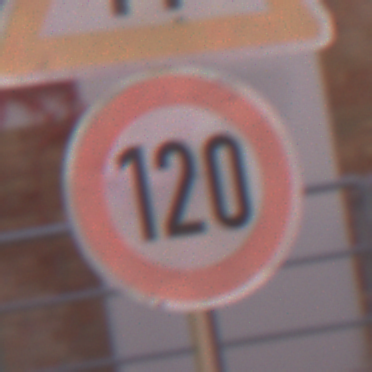
Verkehrszeichen: Geschwindigkeit120
Zusatzzeichen oben: EinseitigVerengteFahrbahnLinks
Umgebung: Outdoor, Urban
Tageszeit: MorningAfternoon
Wetter: Clear
Licht: Natural
Jahreszeit: NotSpecified
Kontrast: MediumContrast